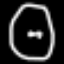
Label: clock